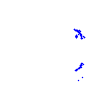
Particle: proton